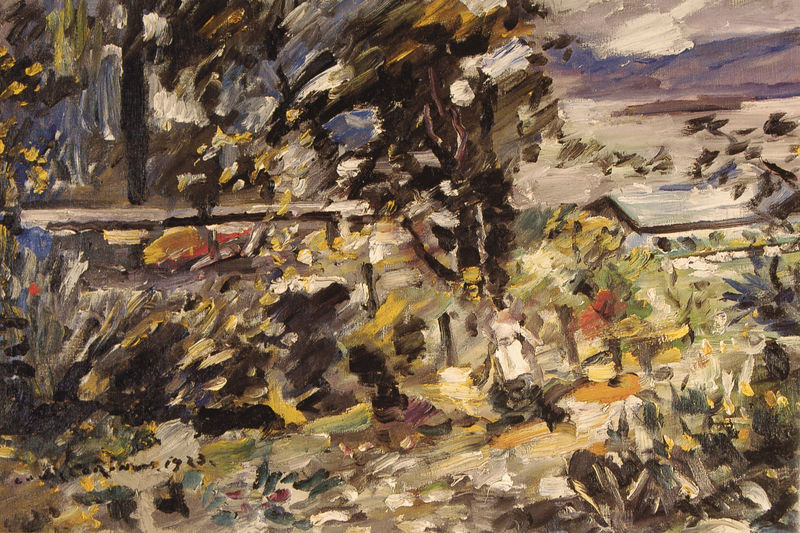
Titel: Walchensee, Silberweg
Künstler: Lovis Corinth
Standort: Saint Louis (Missouri)
Institution: The Saint Louis Art Museum
Schlagwörter: baum, berg, blau, dunkel, gemälde, gewitter, himmel, laub, mann, meer, schatten, wasser, weiß, wolken, aquarell, baumstämme, bäume, fluss, gelb, grün, impressionismus, landschaft, see, äste, bewegung, blumen, braun, bunt, fenster, frankreich, frau, grau, hell, hintergrund, licht, orange, schwarz, strasse, tisch, vordergrund, blick, blüten, dach, gebäude, gras, haus, rot, schnee, weg, wiese, wolke, zaun, expressionismus, malerei, mensch, steine, signatur, öl, horizont, häuser, hügel, natur, stamm, wind, zweige, büsche, hütte, pastos, sonne, sträucher, boden, land, gold, pflanzen, wald, chaos, garten, wellen, man, abstrakt, berge, farben, dorf, dächer, giebel, farbe, gelände, lila, violett, vegetation, herbst, winter, bank, auto, figuren, ölgemälde, not, sturm, stämme, wild, duktus, monet, deutsch, stimmung, ölfarbe, baumkrone, striche, impression, unscharf, flucht, punkte, mond, corinth, lovis corinth, bayern, expressionistisch, zweig, dynamik, tupfen, malen, pinsel, pinselduktus, pinselstrich, flecken, widerspiegelung, himme, landschaftsbild, malerisch, gaugin, blattwerk, pinselstriche, lichtflecke, lovis, gestrüpp, fantasie, kleckse, getupft, autos, kandinsky, rettung, bäum, tosen, bewuchs, spätwerk, kokoschka, polychrom, but, malt, hus, andeutung, walchensee, lichtglanz, farbtupfen, hüttte, 1910, 1923, horoznt, reinfarben